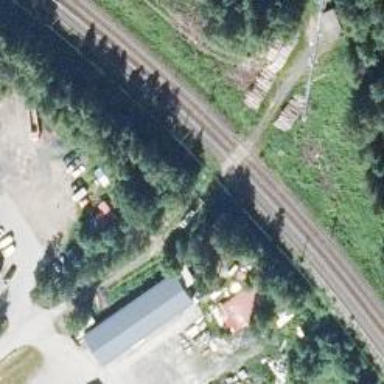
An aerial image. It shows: Level crossing with saltire marking.